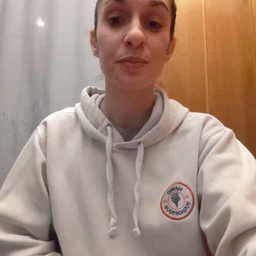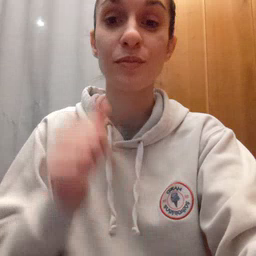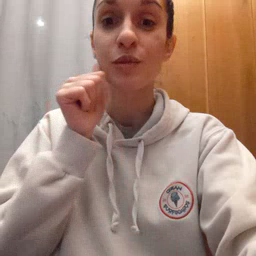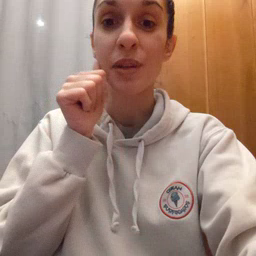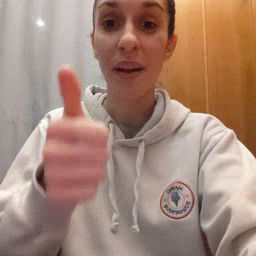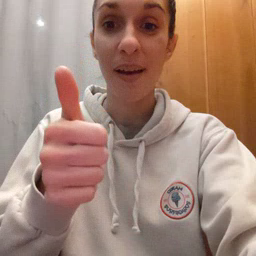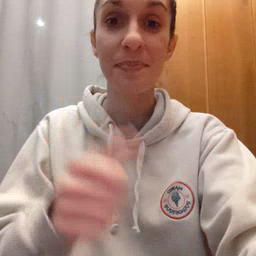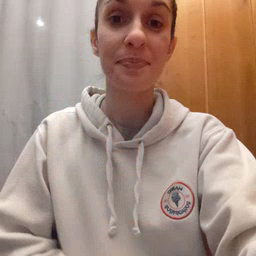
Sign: tomorrow